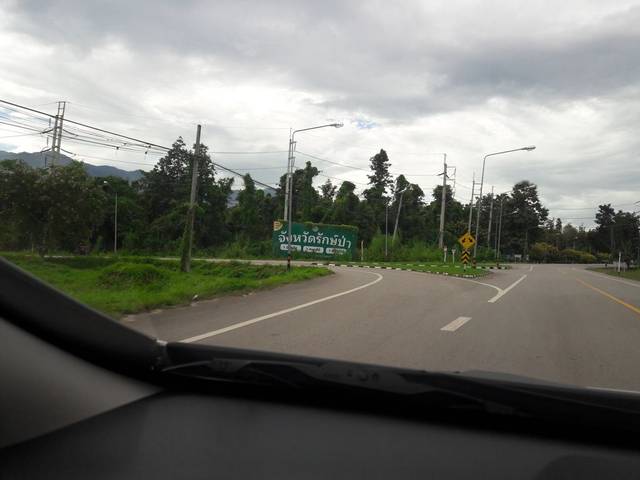
Region: Thailand
Coordinates: 19.372, 98.43